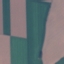
Land use / land cover: AnnualCrop